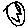
Label: circle